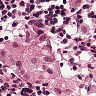
Metastatic tissue present: yes